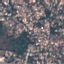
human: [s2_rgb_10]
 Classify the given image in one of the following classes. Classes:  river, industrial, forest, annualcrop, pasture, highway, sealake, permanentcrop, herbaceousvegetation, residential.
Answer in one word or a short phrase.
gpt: Residential